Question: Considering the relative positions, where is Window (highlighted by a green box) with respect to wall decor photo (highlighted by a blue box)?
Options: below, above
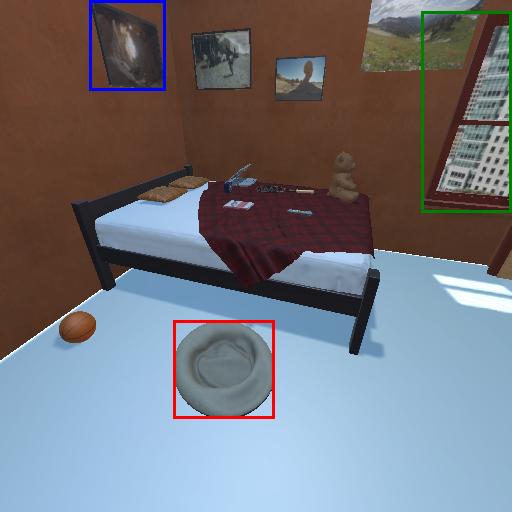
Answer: below